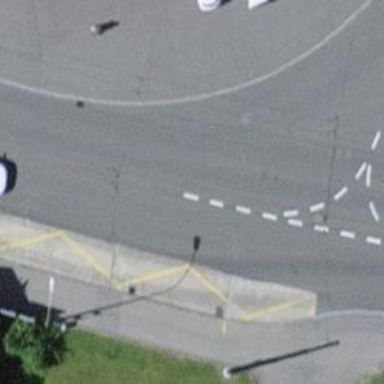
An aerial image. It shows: Trolleybus stop position for public transport.